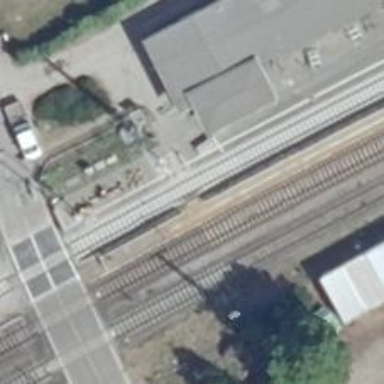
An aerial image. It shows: Railway crossing.